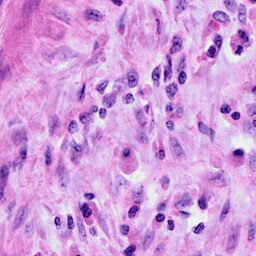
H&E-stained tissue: Cervix